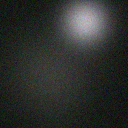
Screen state: off